Field crop: tomato
Growth stage: 1
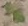
Species: solanum